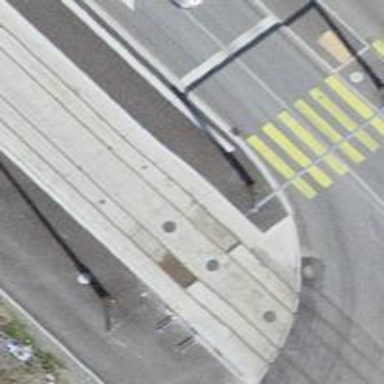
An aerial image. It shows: Tram crossing on the railway.